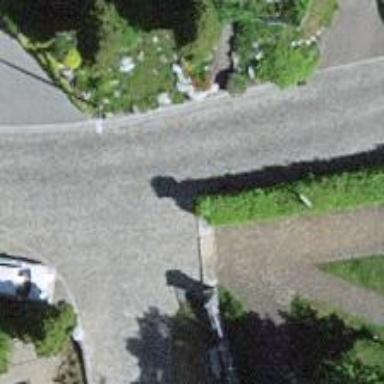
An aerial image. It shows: Paved residential road.